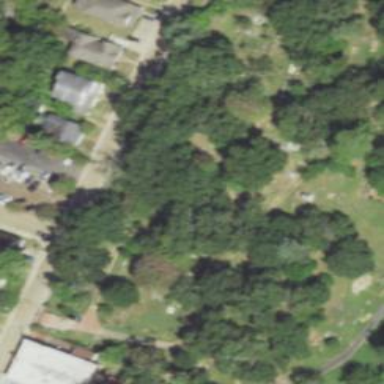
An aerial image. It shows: Graveyard.